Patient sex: M
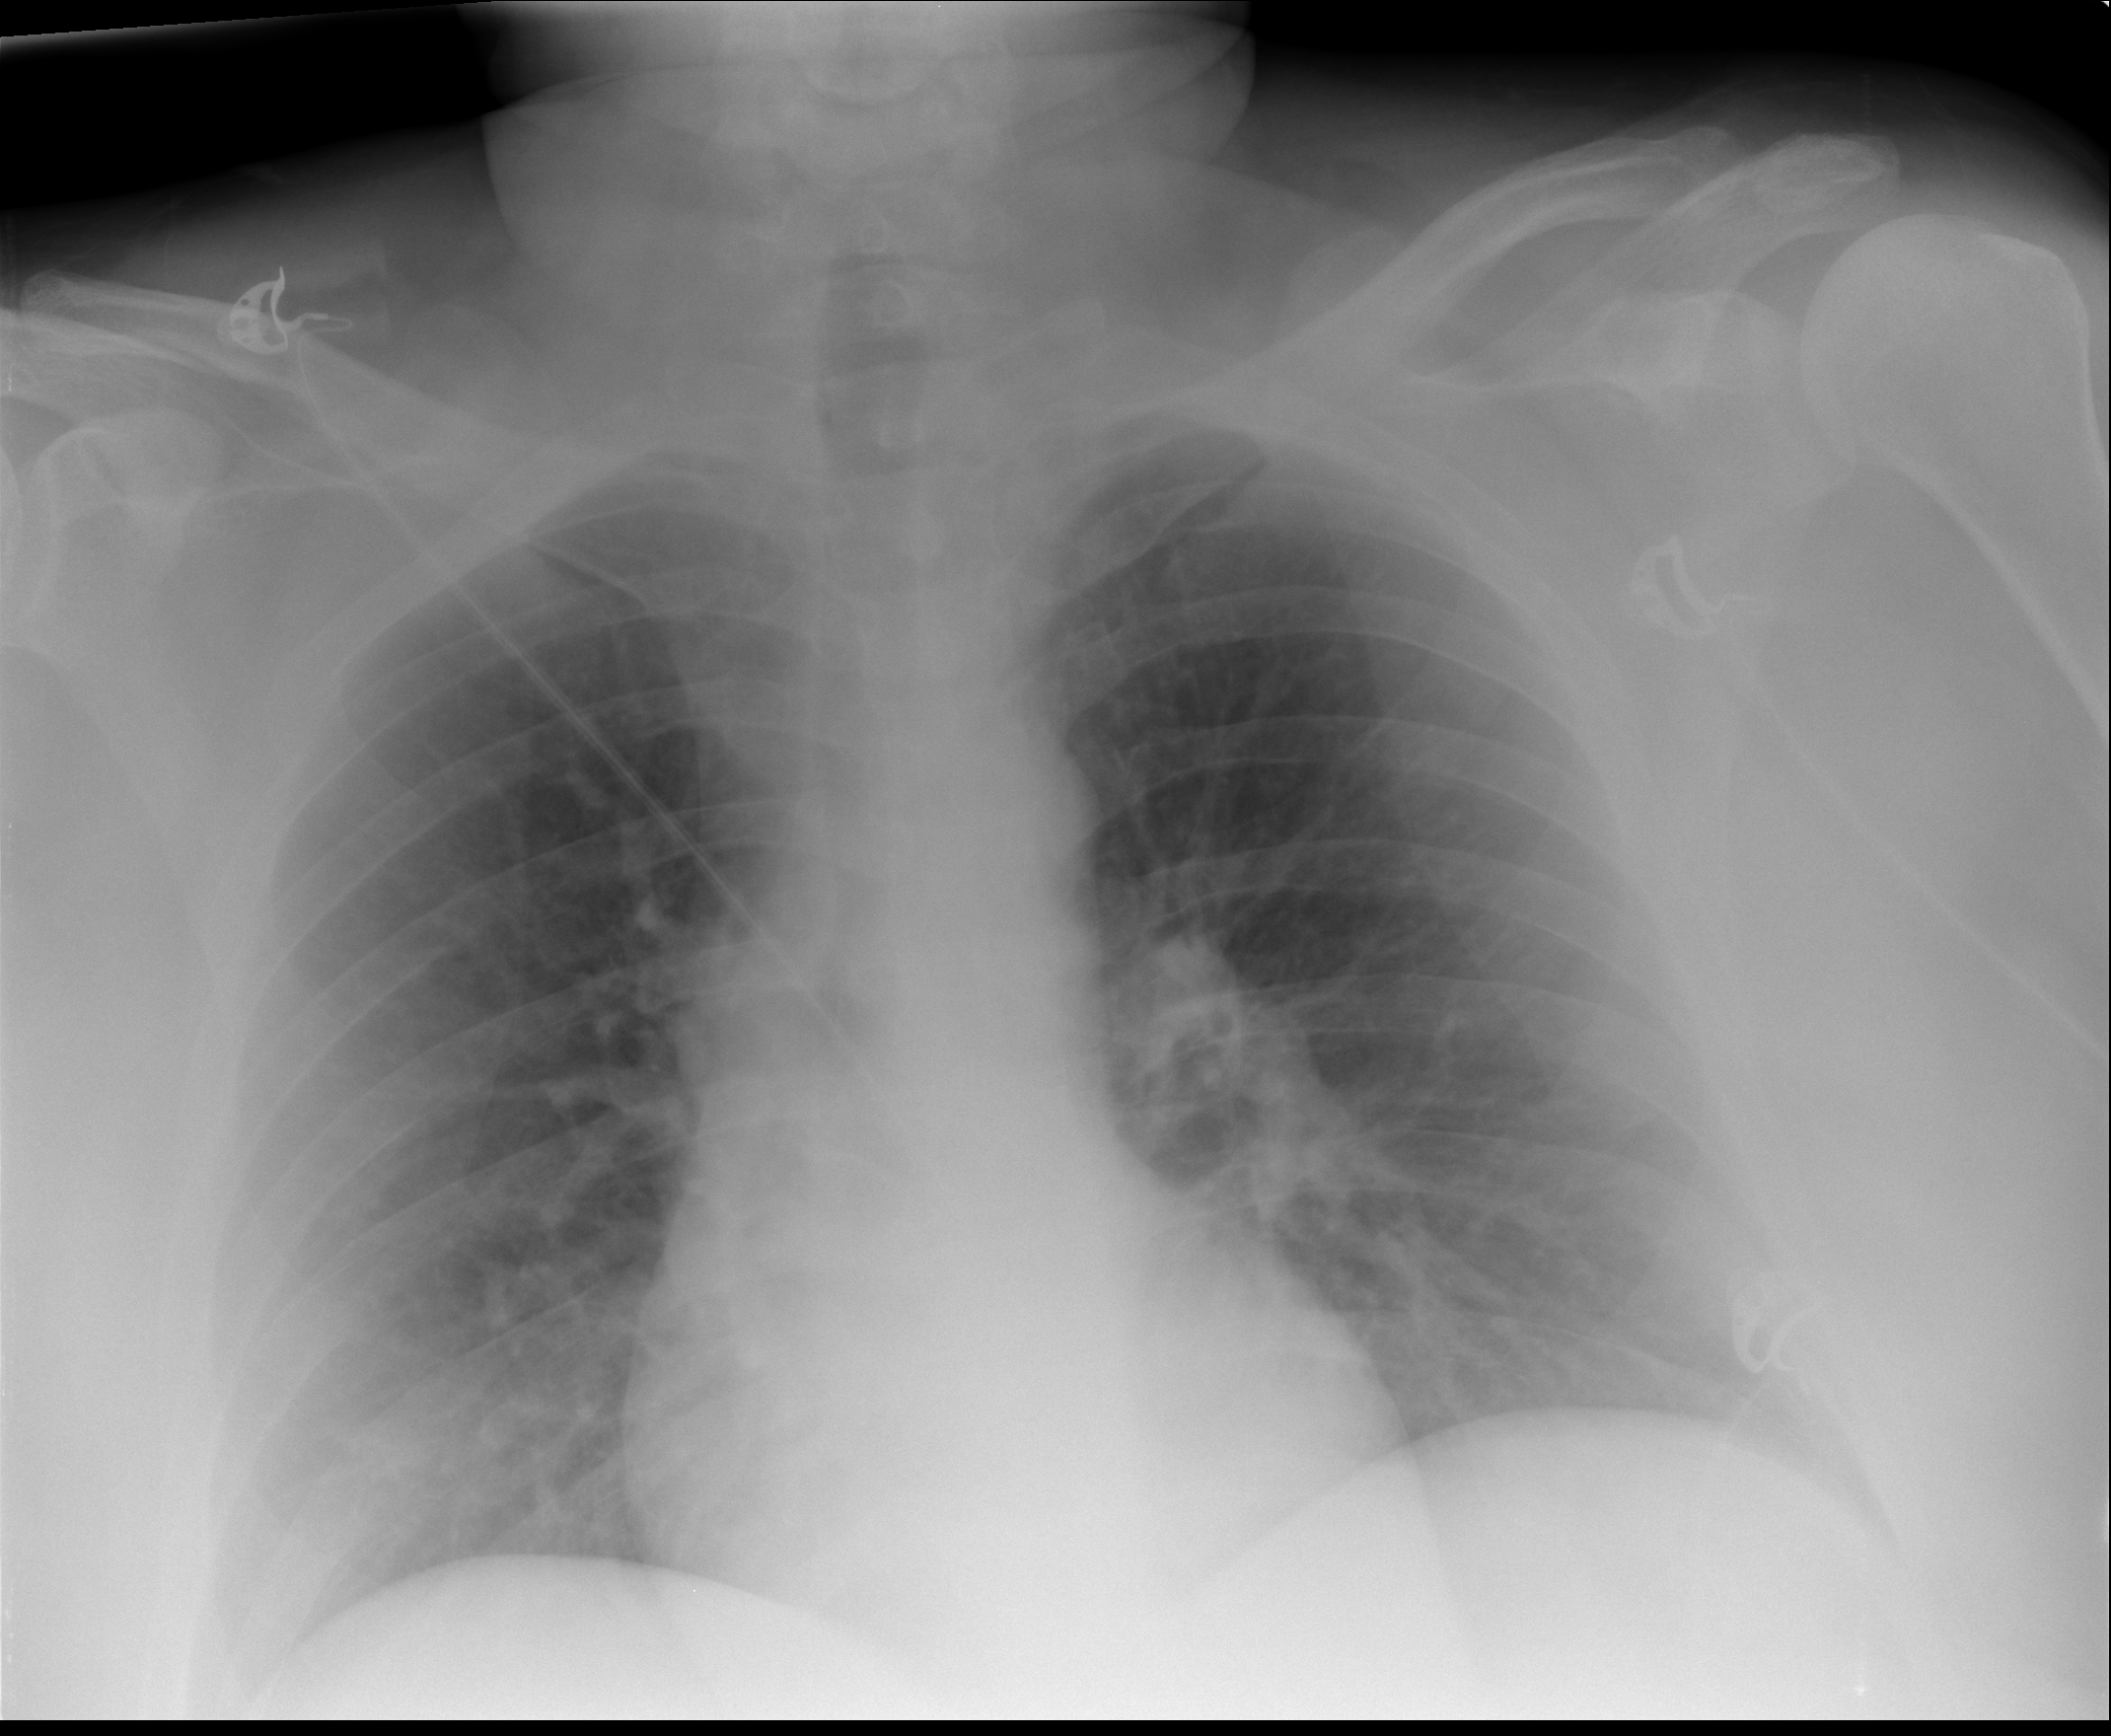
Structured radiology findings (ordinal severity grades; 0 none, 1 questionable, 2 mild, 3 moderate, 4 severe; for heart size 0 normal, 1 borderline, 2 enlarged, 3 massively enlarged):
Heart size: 0
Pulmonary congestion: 2
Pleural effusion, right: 2
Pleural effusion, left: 1
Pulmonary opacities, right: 0
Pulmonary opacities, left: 0
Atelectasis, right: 0
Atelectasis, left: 0